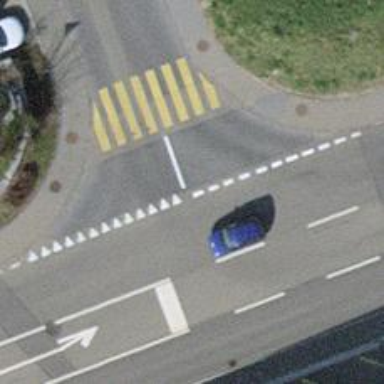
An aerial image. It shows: Road with "give way" sign.